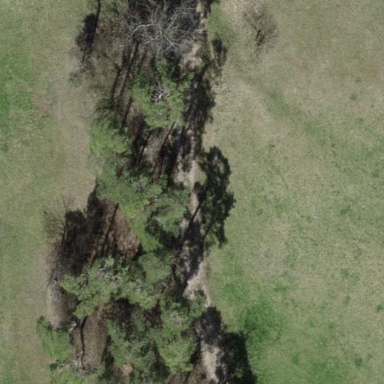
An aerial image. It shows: Forest area.